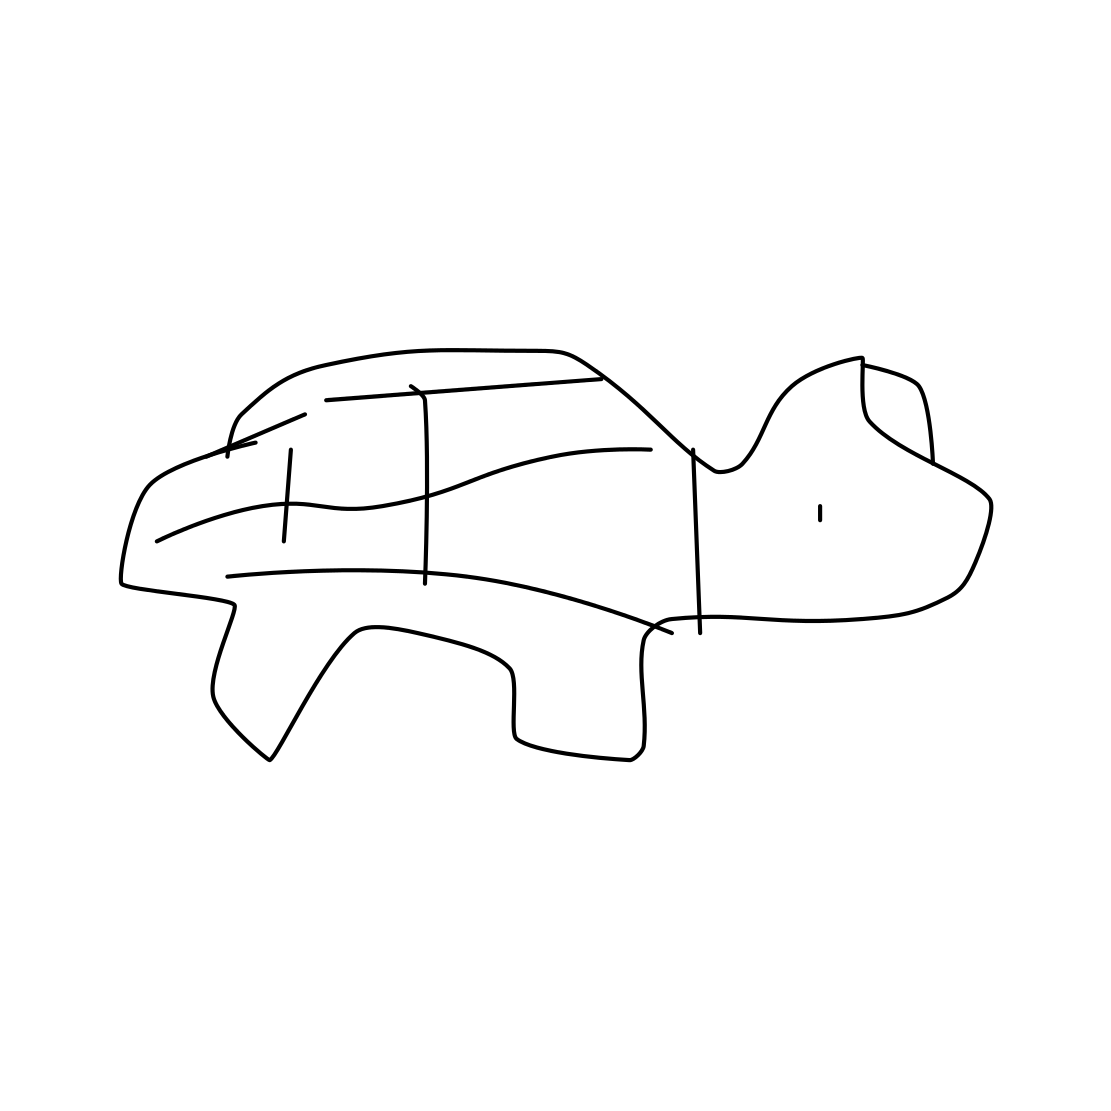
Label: sea turtle